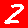
Digit: 2